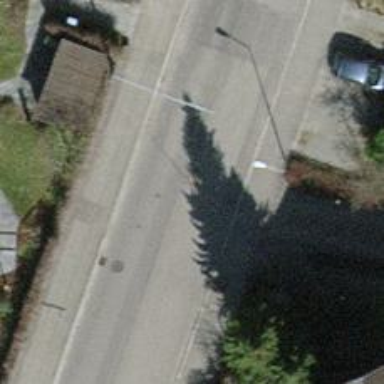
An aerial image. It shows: Residential road with asphalt surface. There is trolley wire running backward along the road.